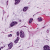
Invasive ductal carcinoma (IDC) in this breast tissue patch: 1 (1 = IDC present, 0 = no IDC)